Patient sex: F
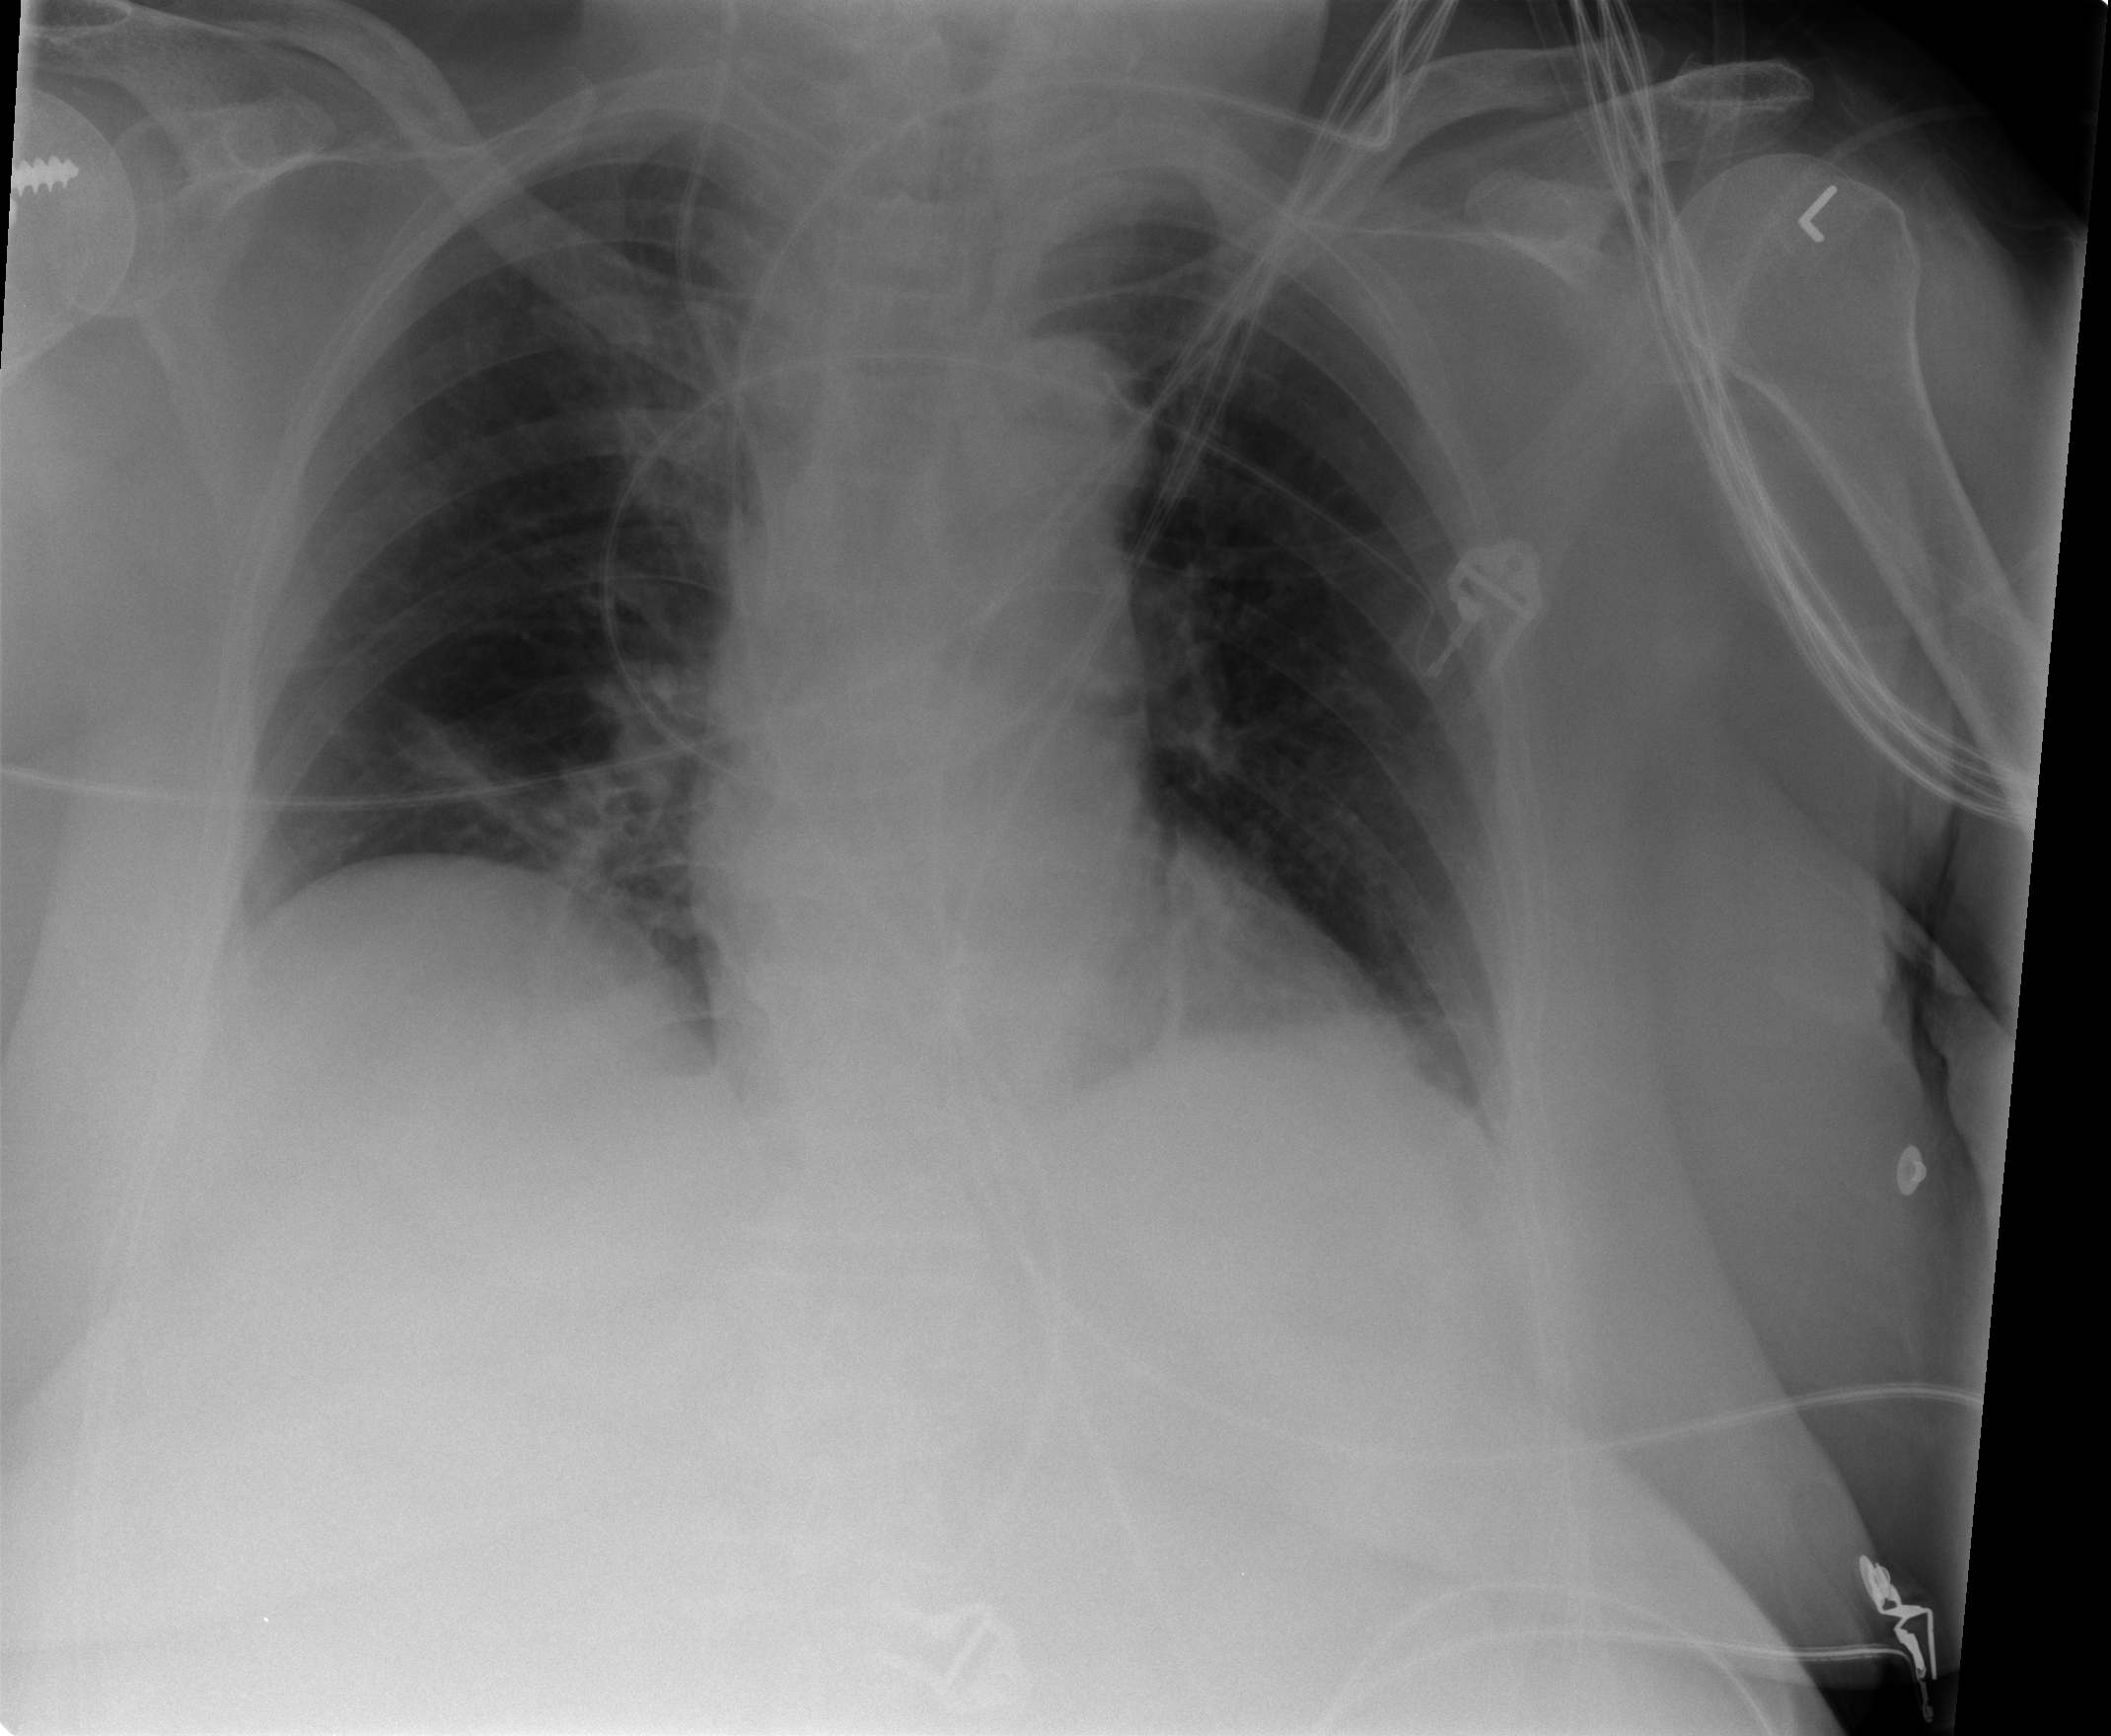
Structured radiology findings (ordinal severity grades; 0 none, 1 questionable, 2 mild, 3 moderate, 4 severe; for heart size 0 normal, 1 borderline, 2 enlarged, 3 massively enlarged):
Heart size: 0
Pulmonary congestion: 0
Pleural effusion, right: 0
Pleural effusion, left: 0
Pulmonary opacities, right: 0
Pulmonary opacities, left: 0
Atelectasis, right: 2
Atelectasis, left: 2